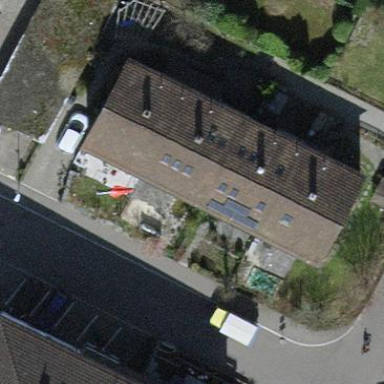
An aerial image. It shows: Building with tile roof.